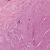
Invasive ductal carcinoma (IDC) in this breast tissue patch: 0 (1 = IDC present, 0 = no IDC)